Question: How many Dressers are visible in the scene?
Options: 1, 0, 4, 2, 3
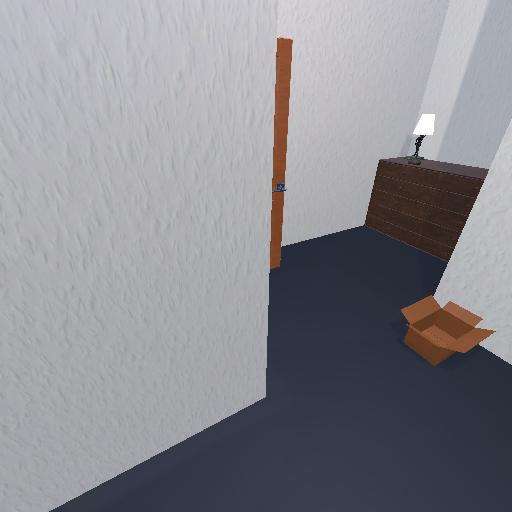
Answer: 1